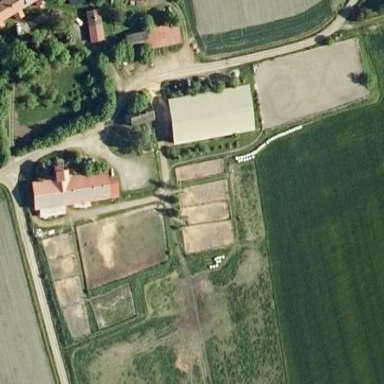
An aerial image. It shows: Farmyard area.